Field crop: maize
Growth stage: 2
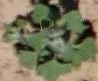
Species: chenopodium